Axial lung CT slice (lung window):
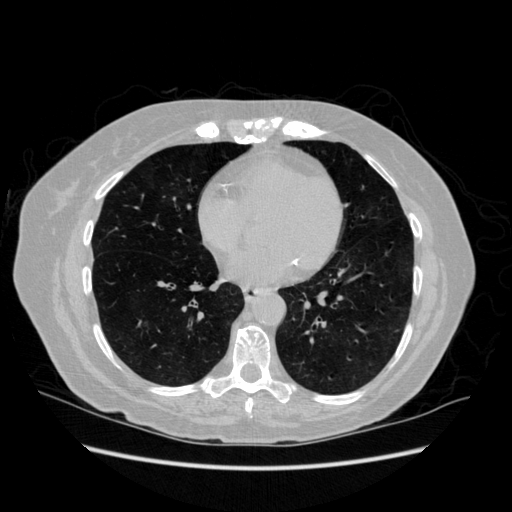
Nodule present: no